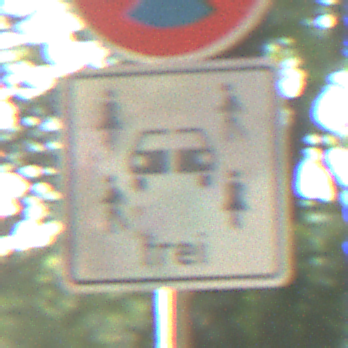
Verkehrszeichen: CarsharingfahrzeugeFrei
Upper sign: AbsolutesHalteverbot
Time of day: SunriseSunset
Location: Outdoor (Suburban)
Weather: Clear
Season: NotSpecified
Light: Natural